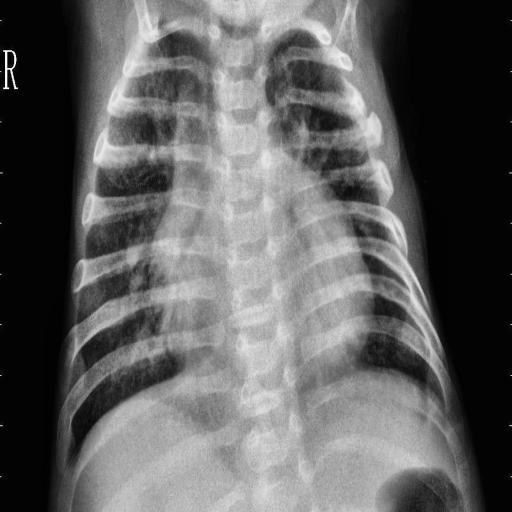
Finding: PNEUMONIA